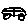
Label: car